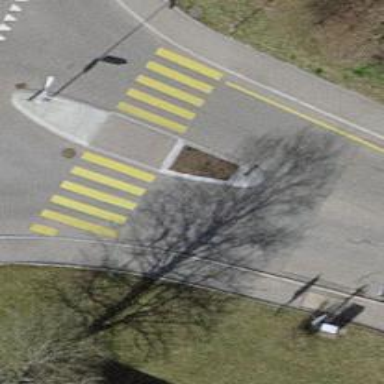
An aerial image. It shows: Uncontrolled zebra crossing with pedestrian island.